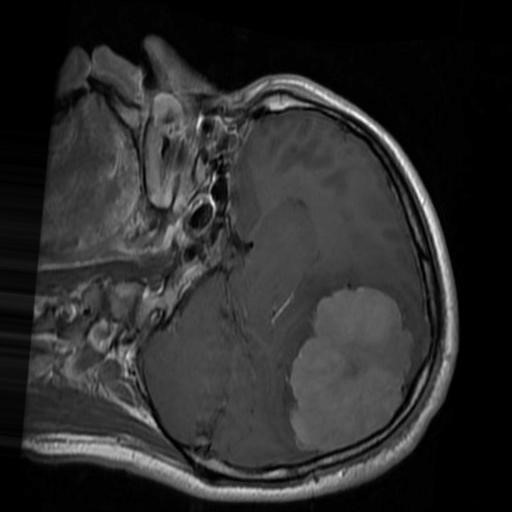
Label: brain_menin